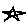
Label: star